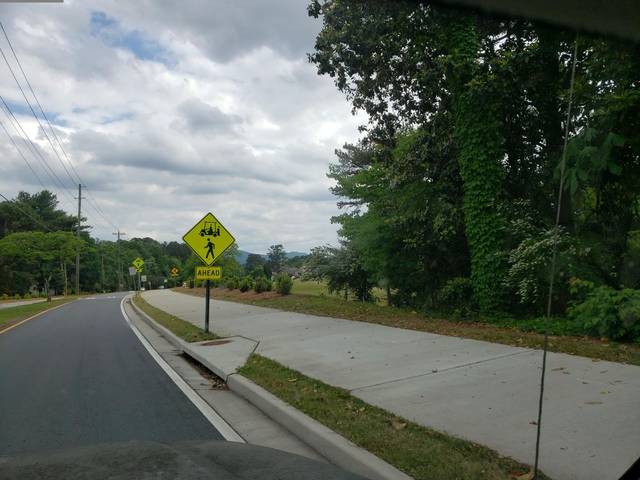
Region: United States
Coordinates: 34.035, -84.592